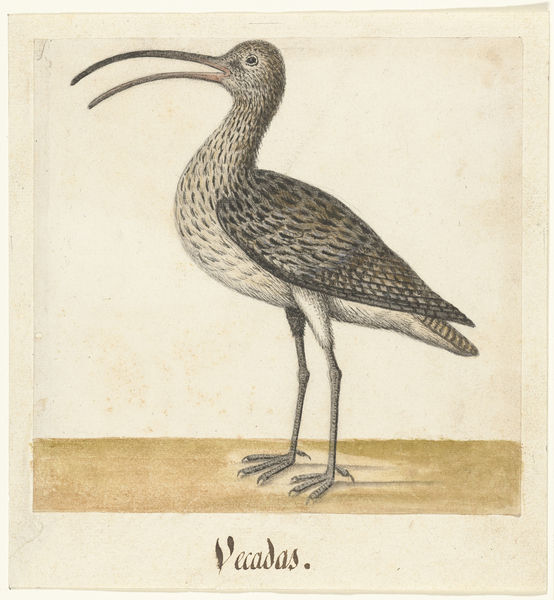
Titel: Wulp
Standort: Amsterdam
Institution: Rijksmuseum
Schlagwörter: kopf, vogel, braun, profil, zeichnung, federn, gefieder, auge, rund, beine, füße, schnabel, streifen, bauch, gebogen, krallen, ibis, vecadas